Question: How to create the multilevel vertical menu in drupal,
somthing like thi screen shot
is there any module available for this
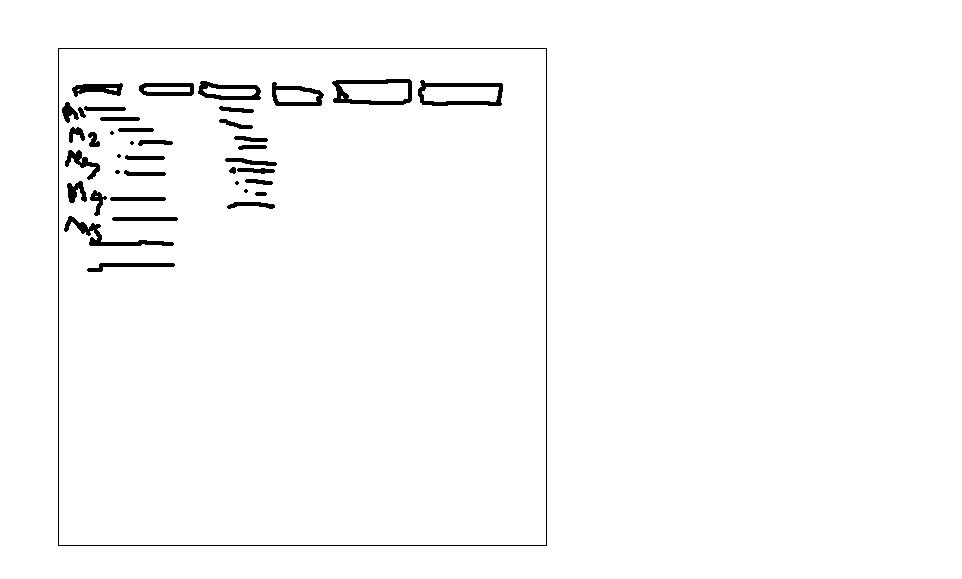
Answer: Nice Menus module is a nice way of achieving this without having to tamper with the theming directly.
<URL>